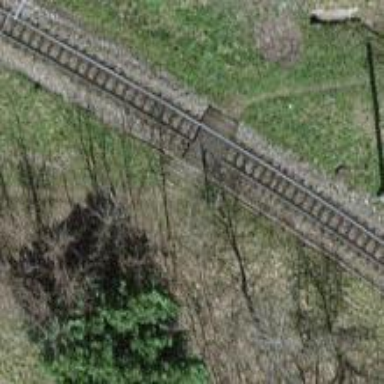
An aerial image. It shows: Railway level crossing.